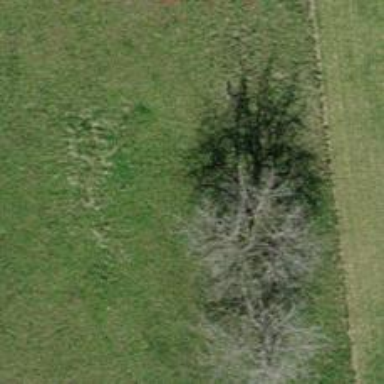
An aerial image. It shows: Beautiful tree in nature.